RGB frame:
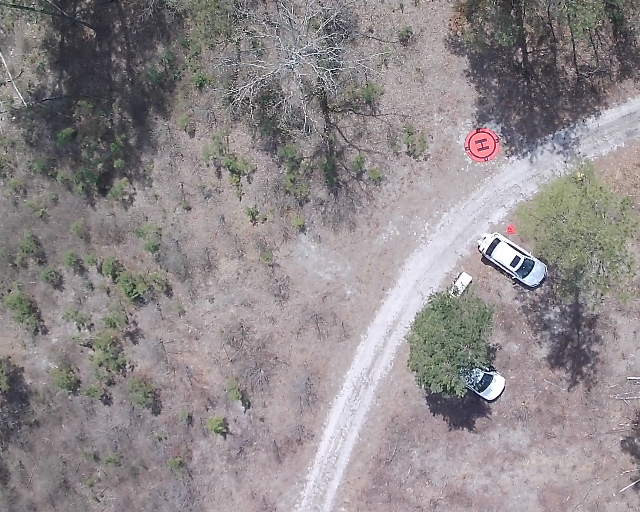
Thermal frame:
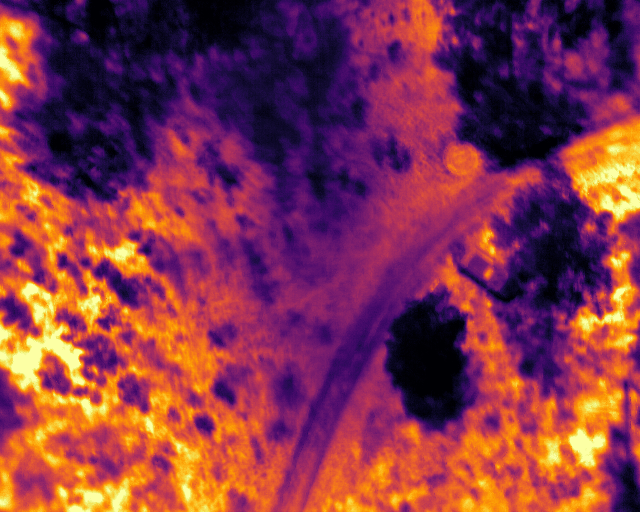
Captured: 2026-02-26 02:32:59
Pixels at or above 80 °C: 0 (fraction of frame: 0)